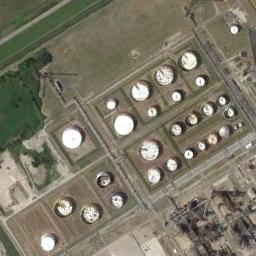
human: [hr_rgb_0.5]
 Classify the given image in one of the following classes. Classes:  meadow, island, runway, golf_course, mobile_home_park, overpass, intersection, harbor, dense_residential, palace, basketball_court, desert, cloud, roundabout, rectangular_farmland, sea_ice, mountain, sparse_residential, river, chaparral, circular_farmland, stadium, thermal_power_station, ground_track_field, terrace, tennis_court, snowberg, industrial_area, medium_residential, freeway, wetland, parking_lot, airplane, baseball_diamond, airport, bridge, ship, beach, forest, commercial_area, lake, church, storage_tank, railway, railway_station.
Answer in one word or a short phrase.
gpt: storage_tank